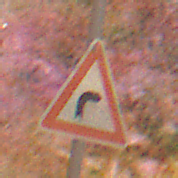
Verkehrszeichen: KurveRechts
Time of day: Night
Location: Outdoor (Nature)
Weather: Clear
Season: NotSpecified
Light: Natural